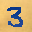
Label: 3